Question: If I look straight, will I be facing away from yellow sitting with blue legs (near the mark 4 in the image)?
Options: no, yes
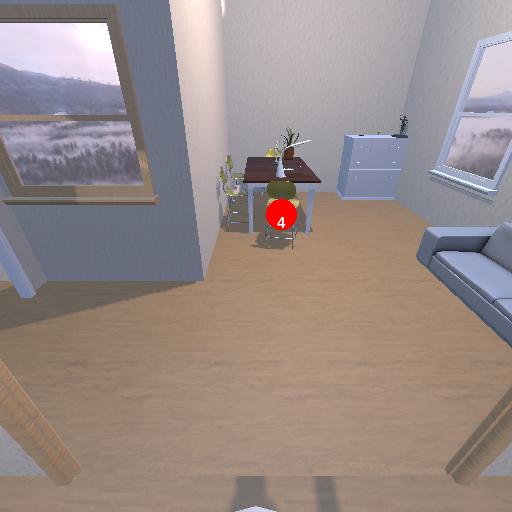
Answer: no